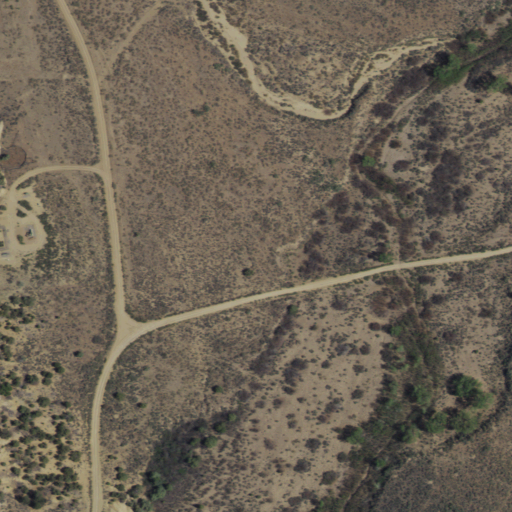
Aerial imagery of valley in New Mexico named Minix Canyon containing shrub, woody wetlands, evergreen forest, and open development